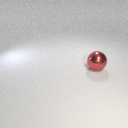
large red metal sphere